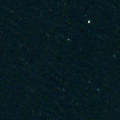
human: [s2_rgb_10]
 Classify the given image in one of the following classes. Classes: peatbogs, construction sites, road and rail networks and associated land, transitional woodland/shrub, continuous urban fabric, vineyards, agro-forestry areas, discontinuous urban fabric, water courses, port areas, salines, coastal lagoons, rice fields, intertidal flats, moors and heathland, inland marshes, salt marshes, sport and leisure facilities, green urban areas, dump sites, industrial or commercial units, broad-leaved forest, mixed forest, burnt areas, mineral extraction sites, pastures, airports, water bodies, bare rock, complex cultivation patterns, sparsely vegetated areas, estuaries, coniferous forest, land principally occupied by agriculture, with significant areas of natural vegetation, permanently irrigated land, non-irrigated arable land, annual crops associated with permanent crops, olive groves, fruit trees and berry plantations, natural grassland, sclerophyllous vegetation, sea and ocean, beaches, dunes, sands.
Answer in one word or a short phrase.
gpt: sea and ocean